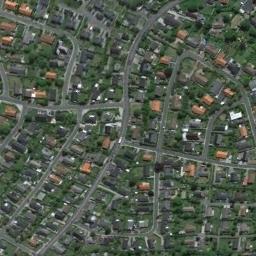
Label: dense_residential